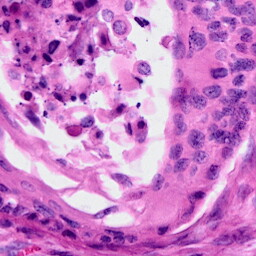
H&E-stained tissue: Cervix